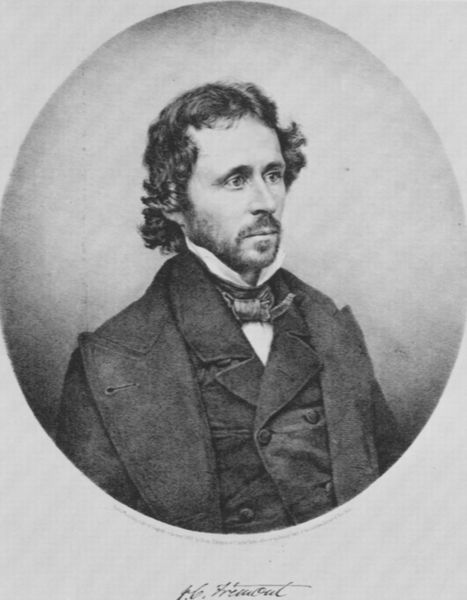
Titel: John C. Fremont
Künstler: Mathew B. Brady
Schlagwörter: dunkel, mann, schatten, weiß, frisur, grau, haar, hintergrund, kleid, licht, mund, nase, profil, schwarz, stirn, zeichnung, blick, rock, schleife, alt, anzug, bart, hemd, jacke, jung, augen, knoten, kragen, mensch, rahmen, vollbart, bildnis, herr, portrait, porträt, signatur, auge, haare, mantel, reich, adel, saum, kinn, knopf, lippen, locke, locken, mittelscheitel, poträt, scheitel, kreis, oval, rund, schrift, wangen, schattierung, weis, frack, ernst, knopfloch, brauen, halstuch, pupillen, starr, konzentriert, augenbraue, knöpfe, fliege, knopfleiste, revers, jacket, weste, wimpern, foto, fotografie, photographie, name, unterschrift, medaillon, druck, schwarz weiss, loch, stich, dreiviertel, stehkragen, krause, photo, junger mann, halbprofil, starre, mittelalter, binder, aufnahme, schitel, mandorla, schrfit, atelieraufnahme, flaum, aristokratisch, zweireiher, atlieraufnahme, knopdlöcher, knopflch, shleife, porträt schwarz-weiß